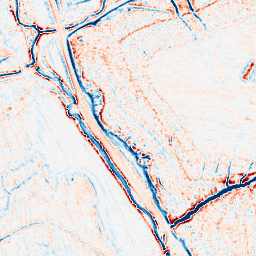
Category: multiscale
Decomposition family: dog_multiscale
Decomposition parameters: sigma_ratio: 1.4
n_scales: 4
base_sigma: 0.5
Upsampling method: fft_zeropad
Upsampling parameters: scale: 4
Upsampling scale: 4